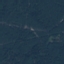
Land use / land cover class: Forest